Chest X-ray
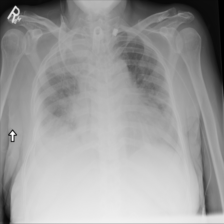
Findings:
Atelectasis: positive
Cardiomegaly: negative
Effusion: negative
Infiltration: positive
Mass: negative
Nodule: negative
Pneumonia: negative
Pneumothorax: negative
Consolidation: negative
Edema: negative
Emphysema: negative
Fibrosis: negative
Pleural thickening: negative
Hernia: negative